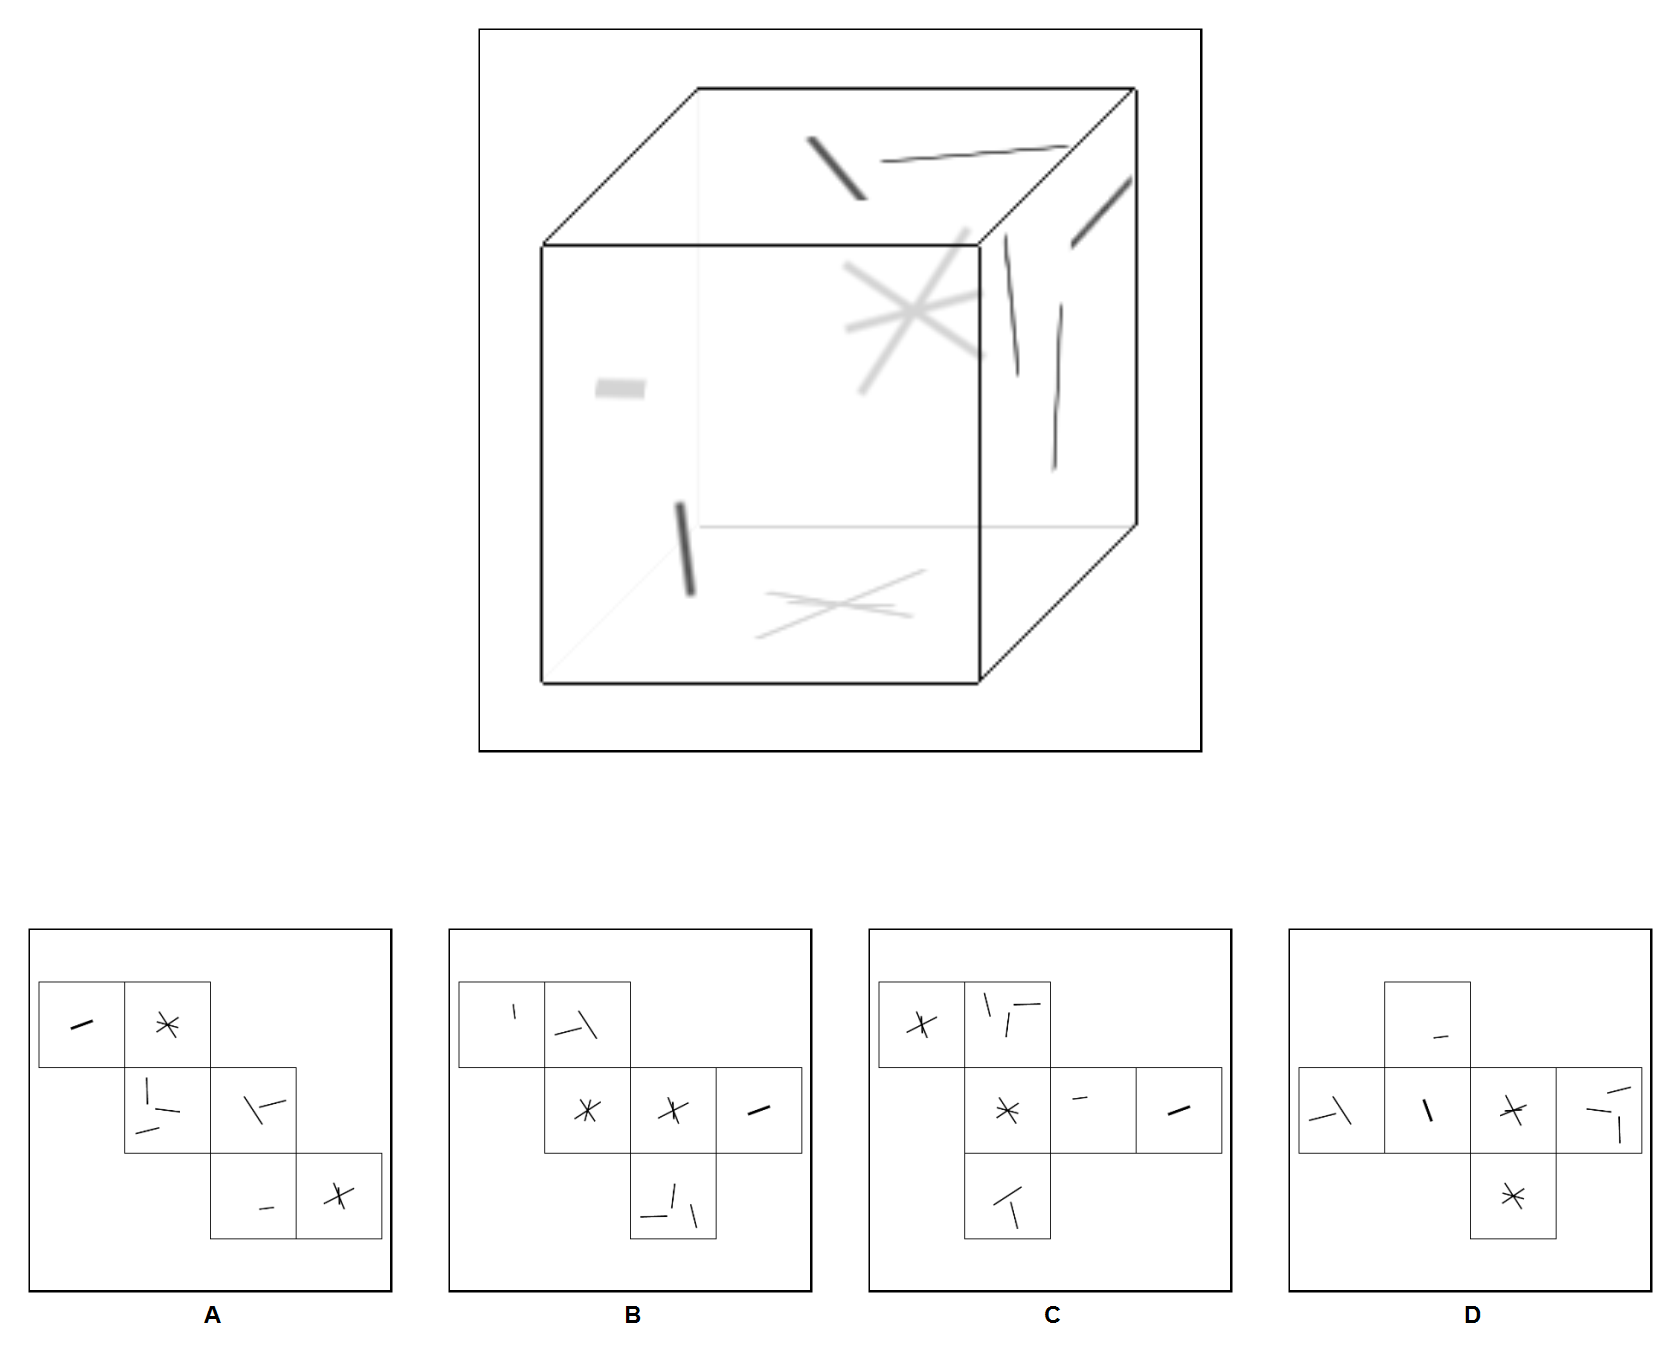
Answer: D